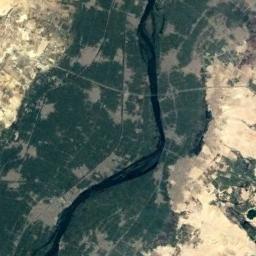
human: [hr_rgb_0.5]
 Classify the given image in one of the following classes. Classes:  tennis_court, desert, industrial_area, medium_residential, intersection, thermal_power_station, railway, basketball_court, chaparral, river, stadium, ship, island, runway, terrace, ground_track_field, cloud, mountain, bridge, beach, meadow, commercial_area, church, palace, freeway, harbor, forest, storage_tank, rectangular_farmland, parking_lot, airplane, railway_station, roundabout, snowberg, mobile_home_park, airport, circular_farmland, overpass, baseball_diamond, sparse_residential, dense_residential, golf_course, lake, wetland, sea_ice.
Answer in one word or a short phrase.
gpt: river